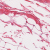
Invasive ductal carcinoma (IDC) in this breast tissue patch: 0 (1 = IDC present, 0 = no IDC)